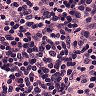
Metastatic tissue present: no